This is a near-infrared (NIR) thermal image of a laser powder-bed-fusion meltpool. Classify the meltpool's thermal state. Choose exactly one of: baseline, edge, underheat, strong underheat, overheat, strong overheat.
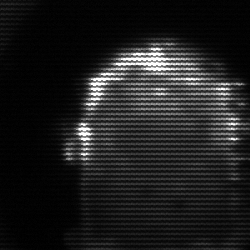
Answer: baseline